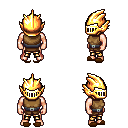
a pixel art fantasy rpg character, male body template, human, light skin, leather chest armor, gold greaves, brown parted hairstyle, gold helm, brown slippers, four views (front, back, left, right), 2x2 character sprite sheet, small pixel art, hard edges, no anti-aliasing